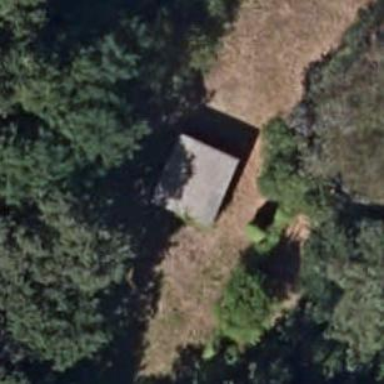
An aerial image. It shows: Rural barn.